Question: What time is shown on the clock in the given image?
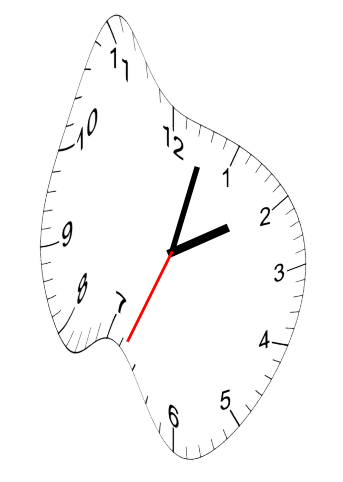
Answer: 02:02:34